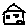
Label: house